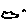
Label: cloud